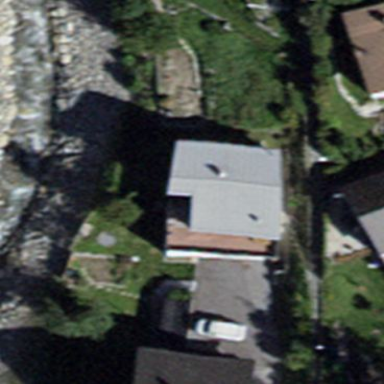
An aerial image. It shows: Garage building.